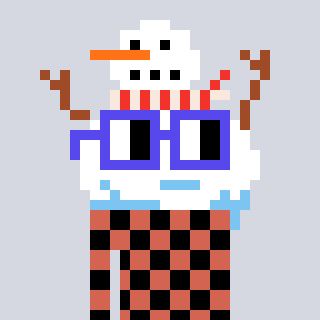
a pixel art character with square blue glasses, a snowman-shaped head and a peachy-colored body on a cool background